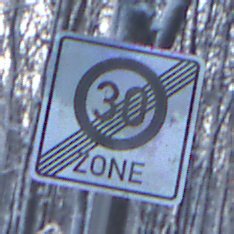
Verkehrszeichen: EndeZone30
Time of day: MorningAfternoon
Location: Outdoor (Nature)
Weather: Clear
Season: Winter
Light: Natural